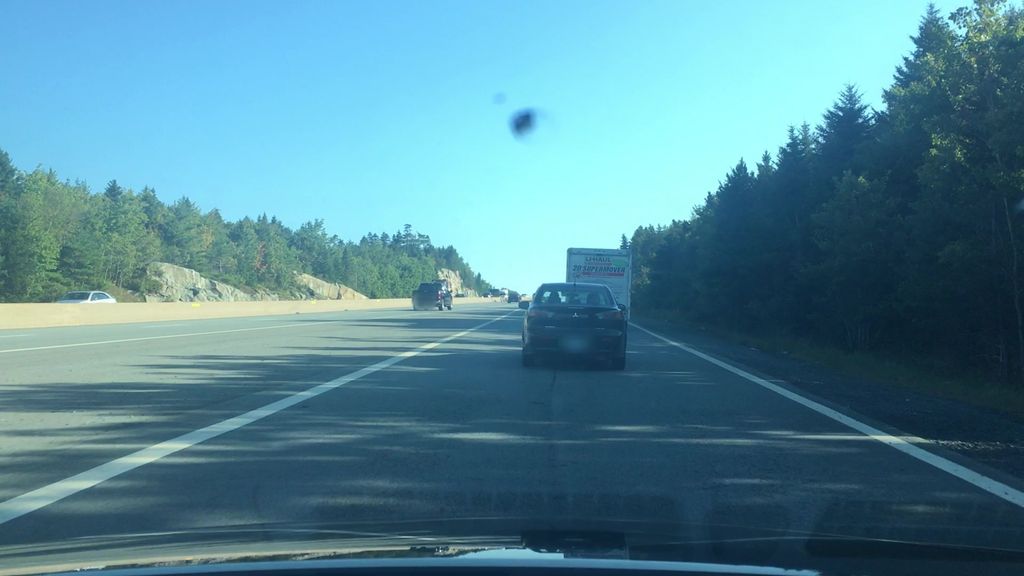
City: halifax